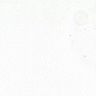
Metastatic tissue present: no